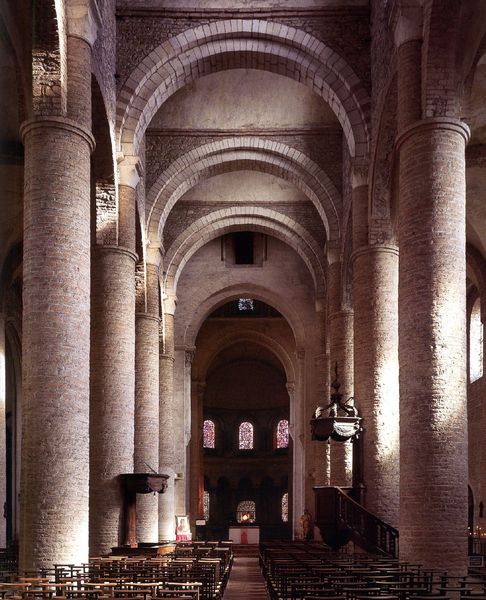
Titel: Ehemalige Abteikirche Saint-Philibert in Tournus
Standort: Tournus (EU - F)
Schlagwörter: dunkel, schatten, weiß, fenster, glas, licht, pfeiler, raum, stuhl, stühle, säule, säulen, hochformat, stein, innenraum, kirche, rund, schiff, bogen, treppe, kerzen, tiefe, foto, fotografie, bögen, gang, gewölbe, kloster, dom, beten, altar, bänke, kirchenschiff, mittelschiff, buntglas, kanzel, apsis, rundbögen, weihrauch, predigt, baldachin, abtei, sten, kirchenfenster, buntglasfenster, n, teife